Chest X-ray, AP view. Patient: 60 years old, sex M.
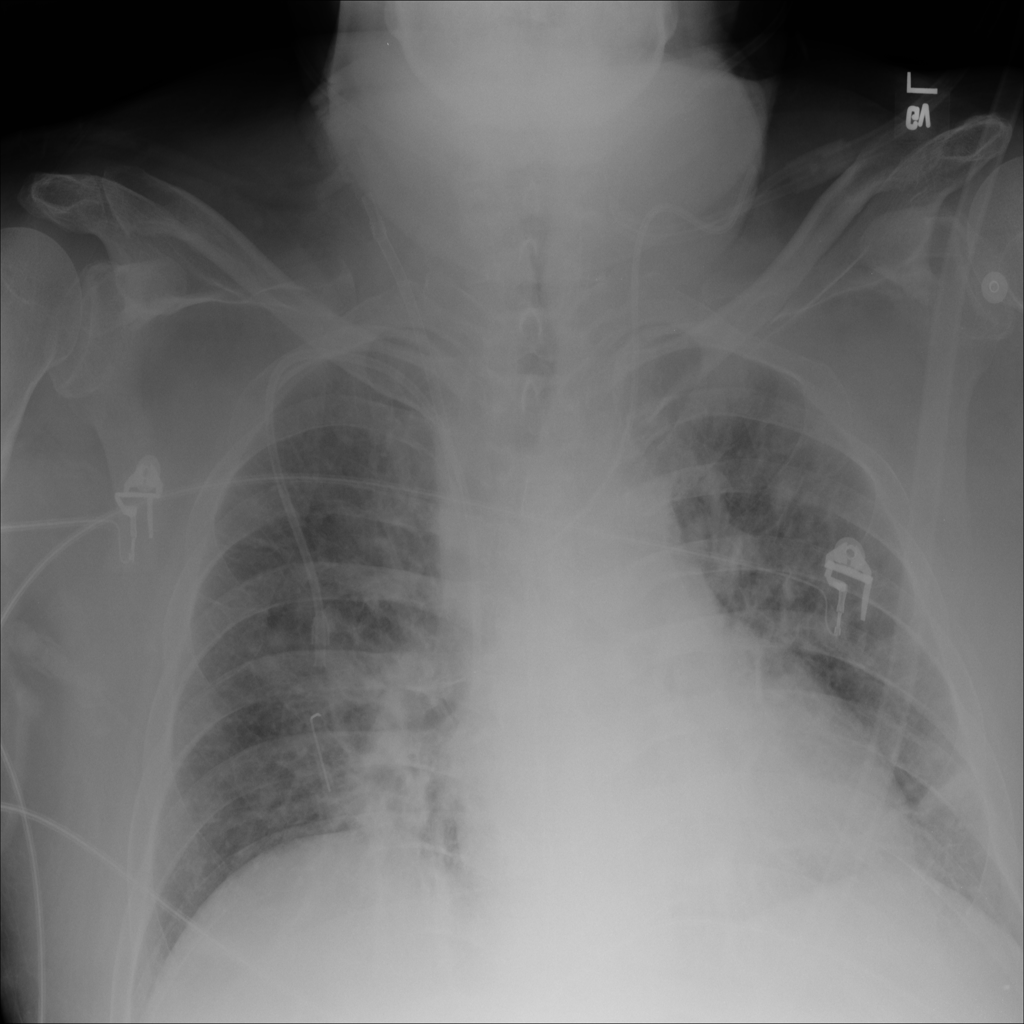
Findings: No Finding